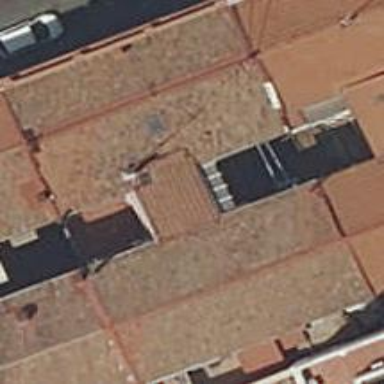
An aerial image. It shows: Residential building.